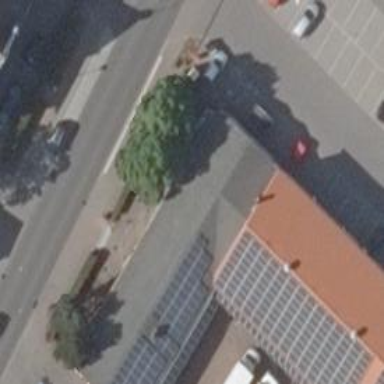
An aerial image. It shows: Restaurant.